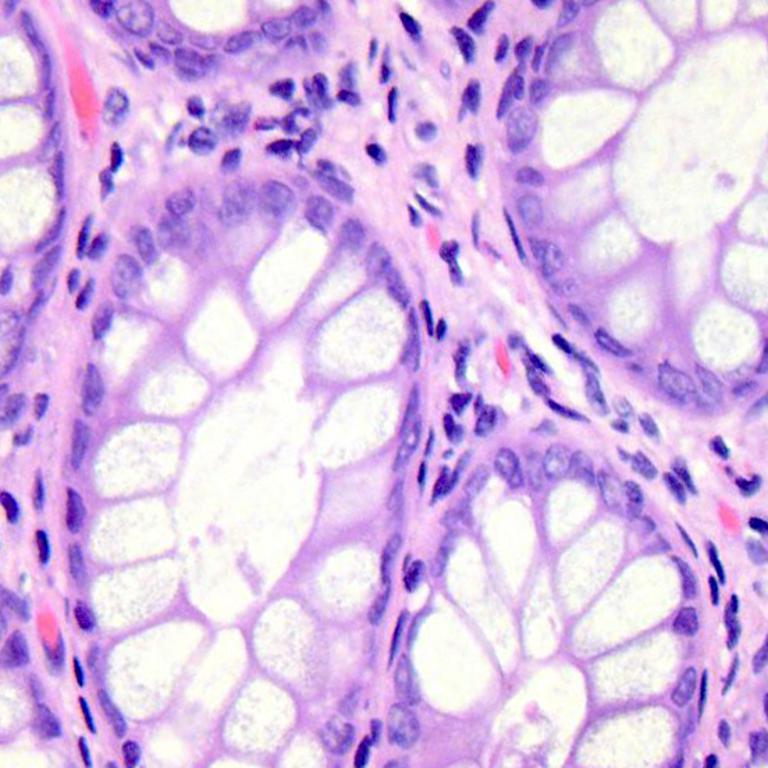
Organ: colon
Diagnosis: benign